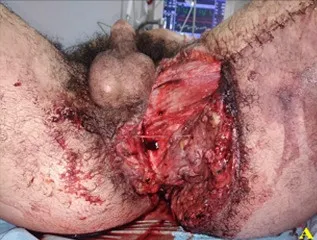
Crush and degloving injury, presentation at admission.
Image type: medical_photograph (other_medical_photograph)